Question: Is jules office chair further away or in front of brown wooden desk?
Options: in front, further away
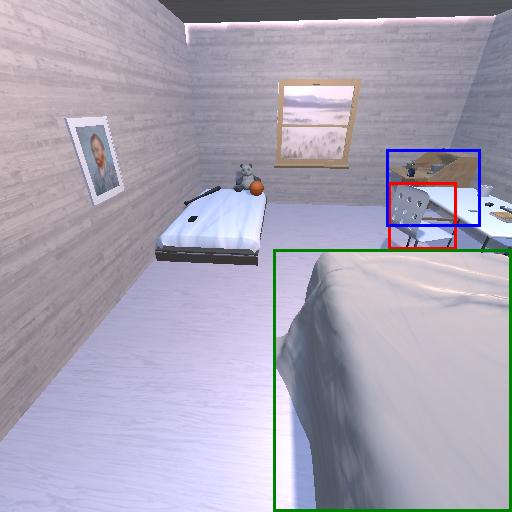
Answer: in front